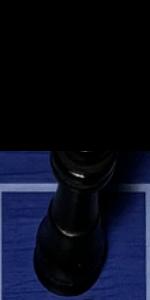
Label: King_Black